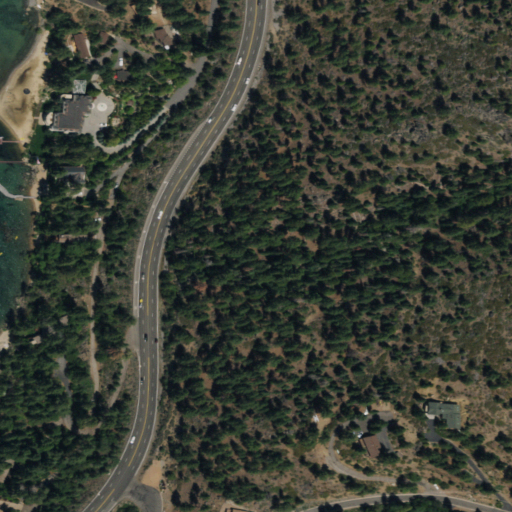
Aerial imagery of valley in Nevada named North Logan House Canyon containing evergreen forest, open development, low intensity development, shrub, medium intensity development, and high intensity development